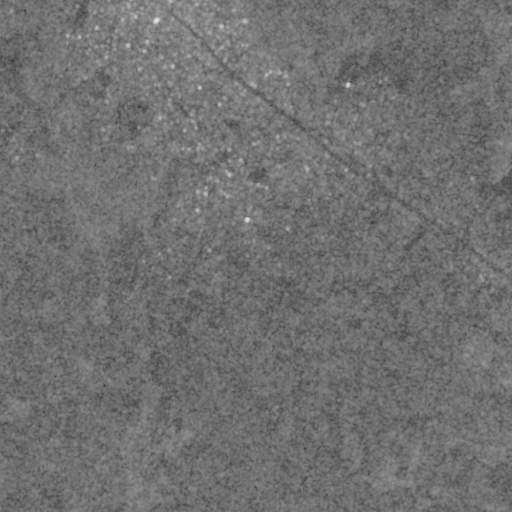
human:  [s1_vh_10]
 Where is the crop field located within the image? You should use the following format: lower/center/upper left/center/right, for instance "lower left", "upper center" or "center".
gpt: The crop field is located in the upper right of the image.
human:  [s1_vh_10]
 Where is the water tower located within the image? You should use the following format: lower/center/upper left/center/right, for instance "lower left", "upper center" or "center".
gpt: The water tower is located in the upper left of the image.
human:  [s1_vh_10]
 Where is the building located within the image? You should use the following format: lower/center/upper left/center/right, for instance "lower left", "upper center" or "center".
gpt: There is no building in the image.

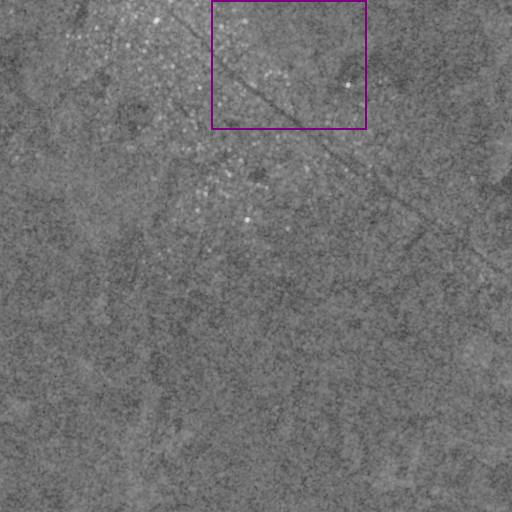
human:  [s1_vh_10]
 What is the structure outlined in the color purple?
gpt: The structure outlined in purple is a crop field.
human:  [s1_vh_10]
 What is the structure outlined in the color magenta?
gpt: There is no magenta outline.